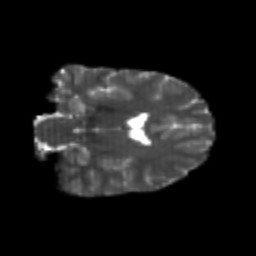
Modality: T2w
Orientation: coronal
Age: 24
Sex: female
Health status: healthy
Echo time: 0.074 s